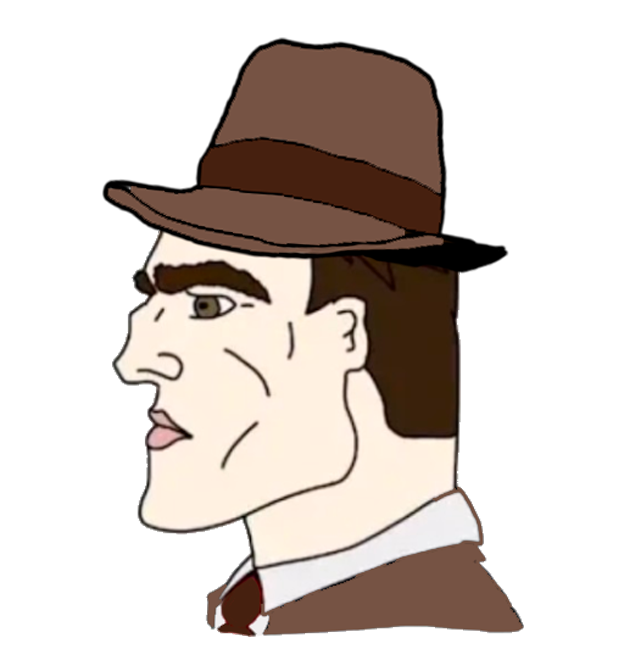
Label: 4_Yes_Chad